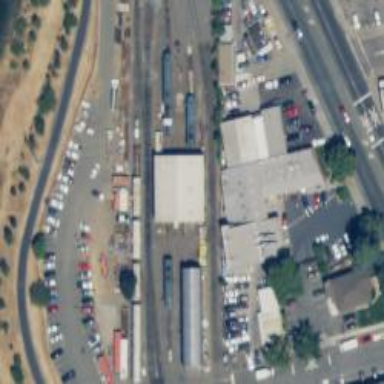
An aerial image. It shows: Railway yard.